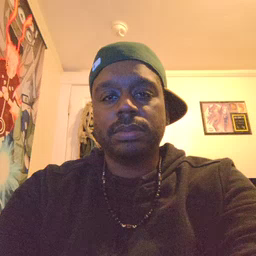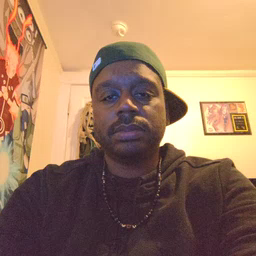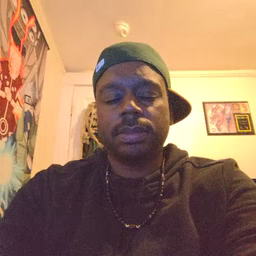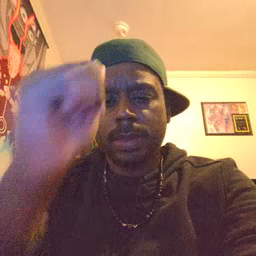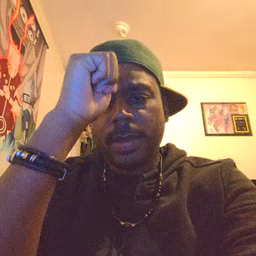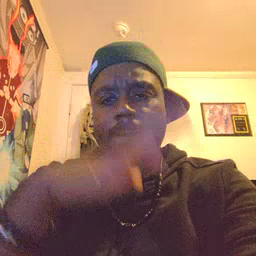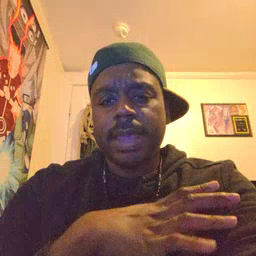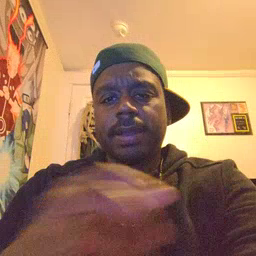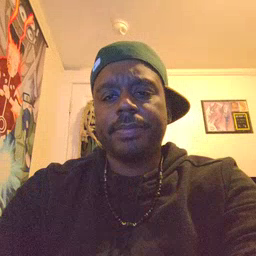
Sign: man